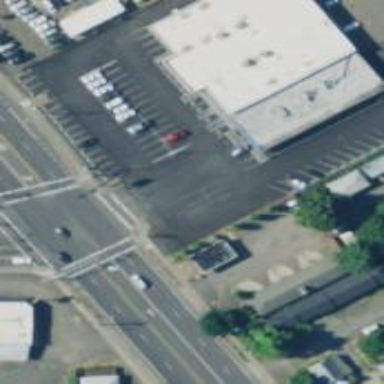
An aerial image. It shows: Solid stop line on the road.